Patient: sex M, age 58
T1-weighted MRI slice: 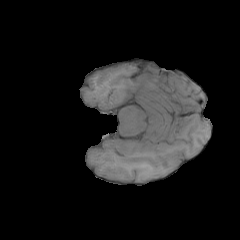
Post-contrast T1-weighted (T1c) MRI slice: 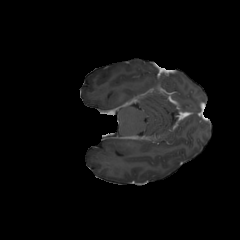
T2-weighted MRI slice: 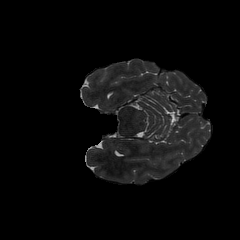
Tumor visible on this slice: no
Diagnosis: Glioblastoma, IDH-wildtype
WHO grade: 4